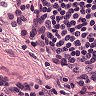
Metastatic tissue present: no